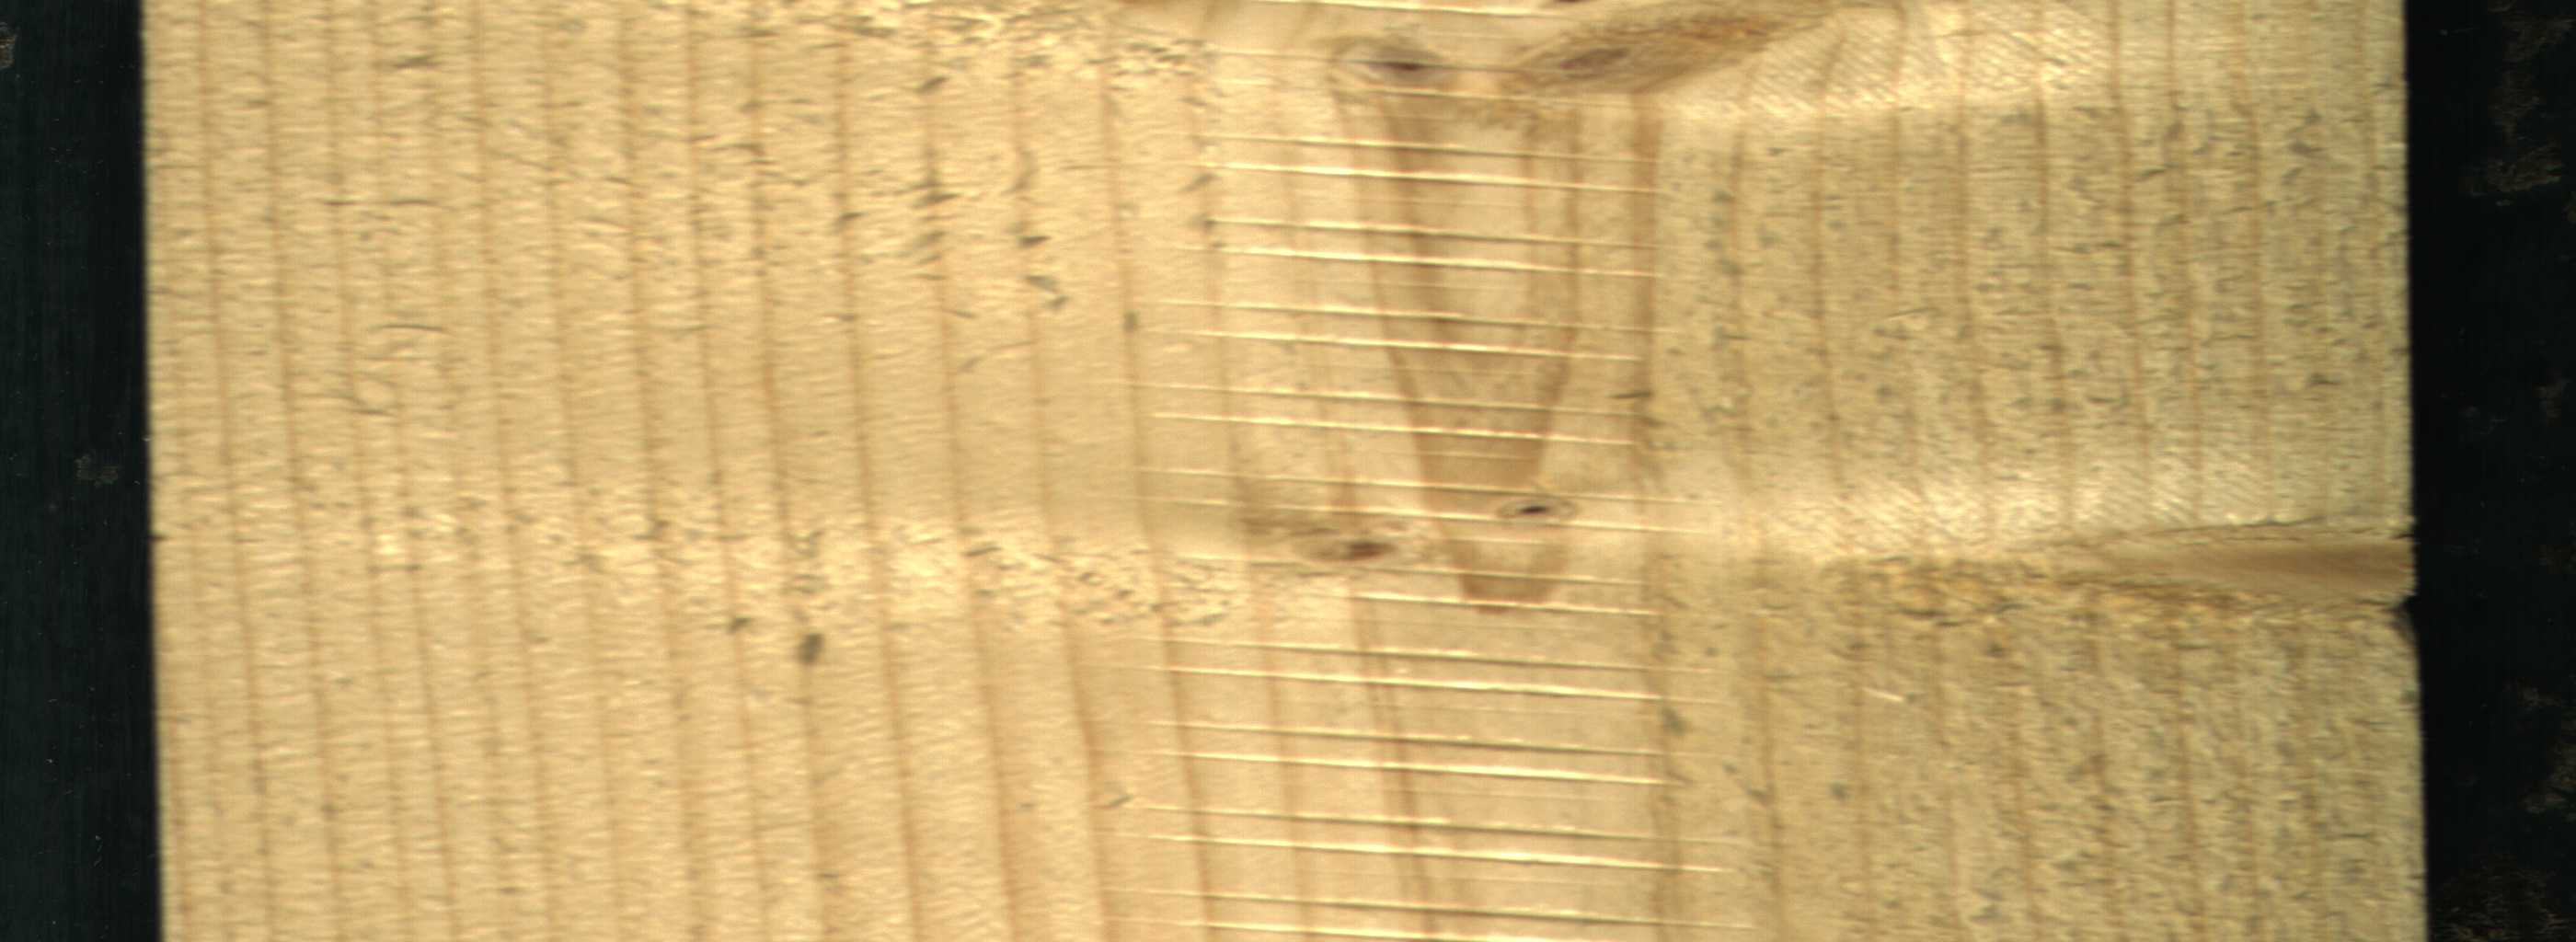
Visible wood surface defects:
Live_Knot
Live_Knot
Live_Knot
Live_Knot
Live_Knot
Live_Knot